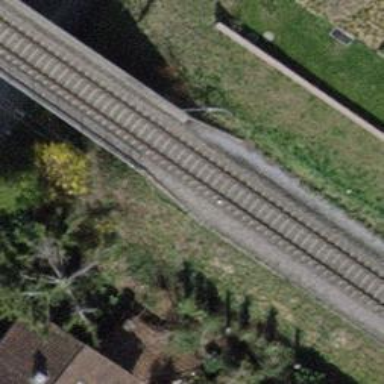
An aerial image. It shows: Single railway track with electrified contact line.